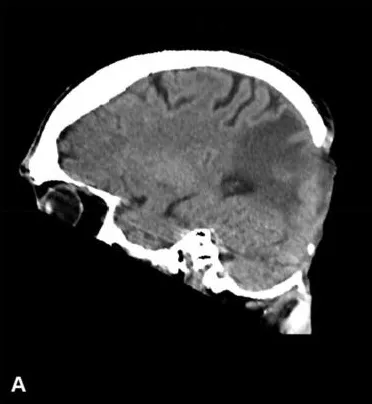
Computed tomographic.
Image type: radiology (ct)